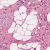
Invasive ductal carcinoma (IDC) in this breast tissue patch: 1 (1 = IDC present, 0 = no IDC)